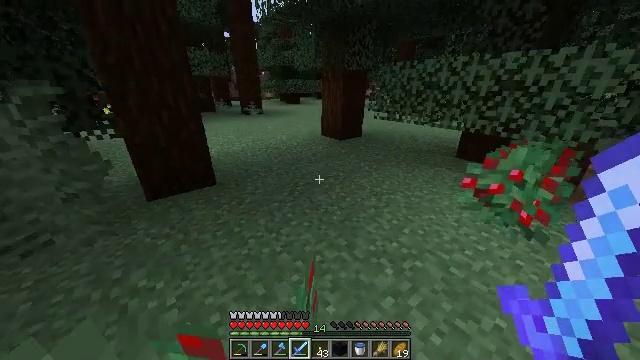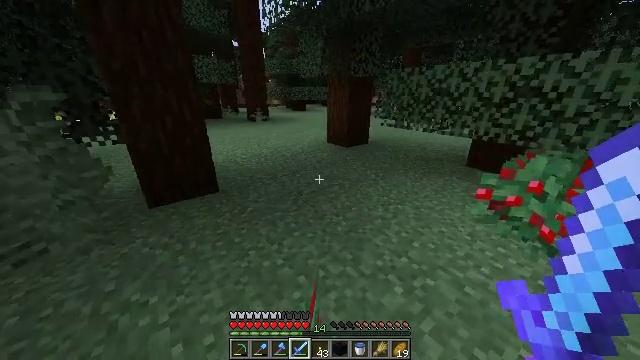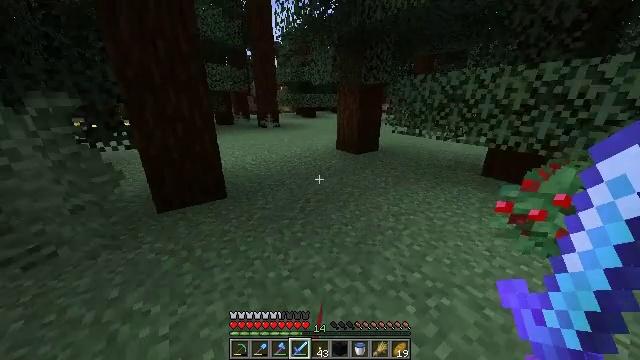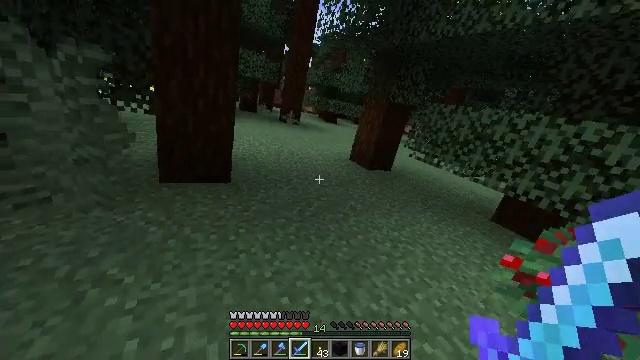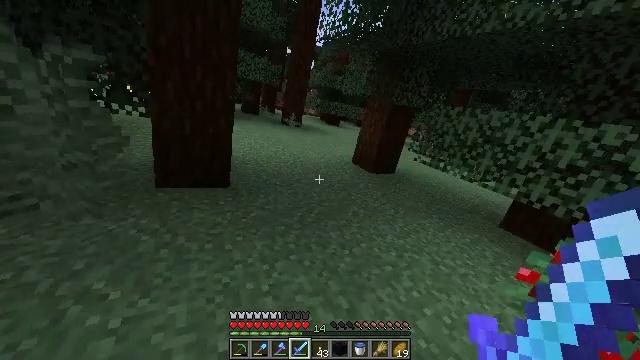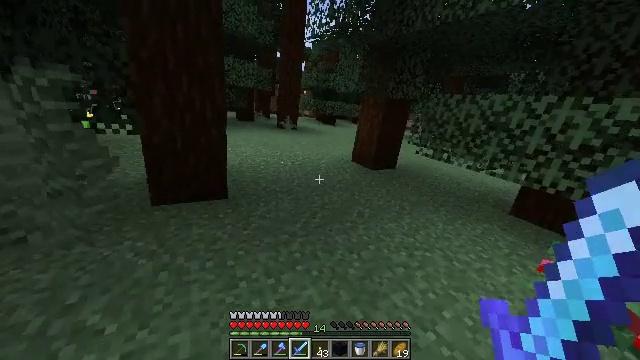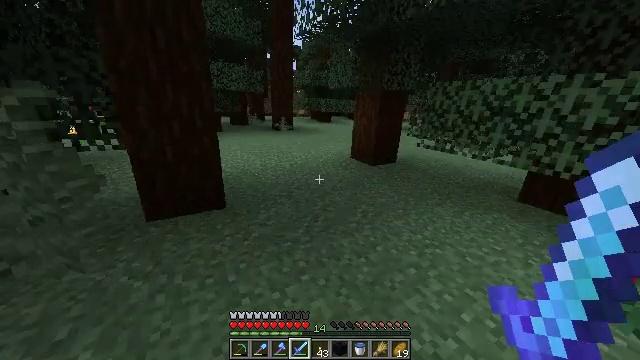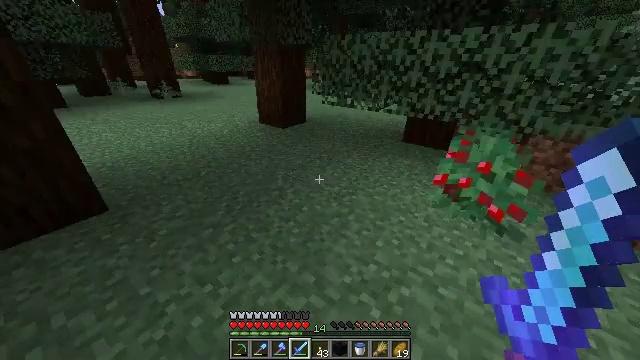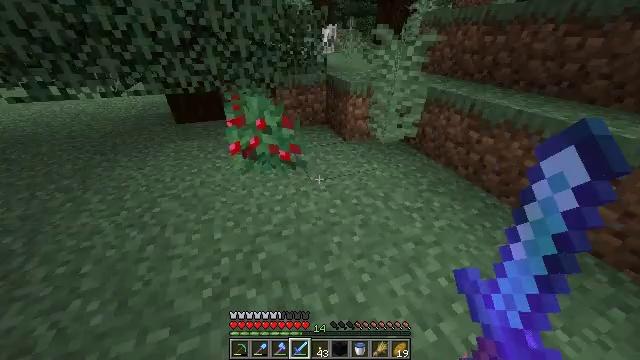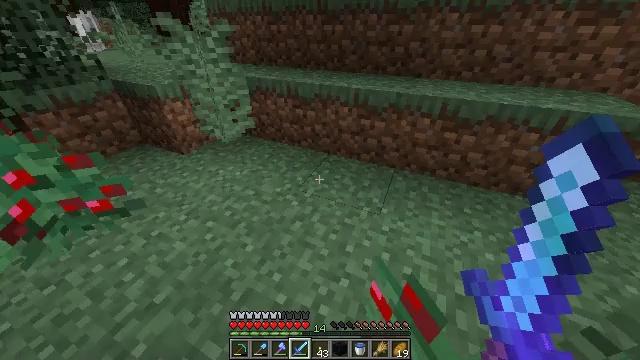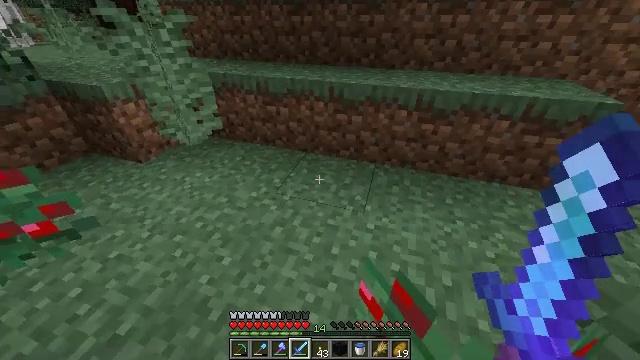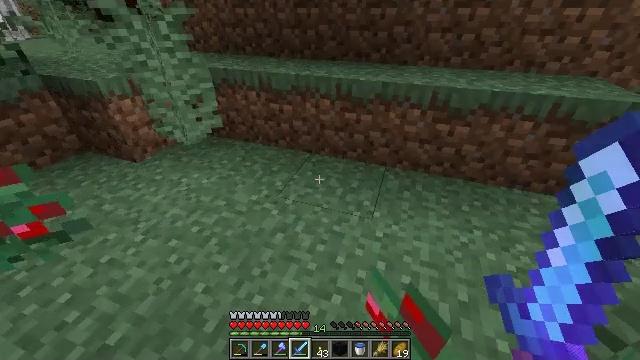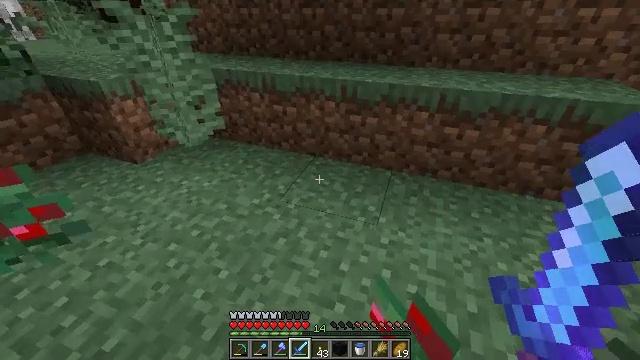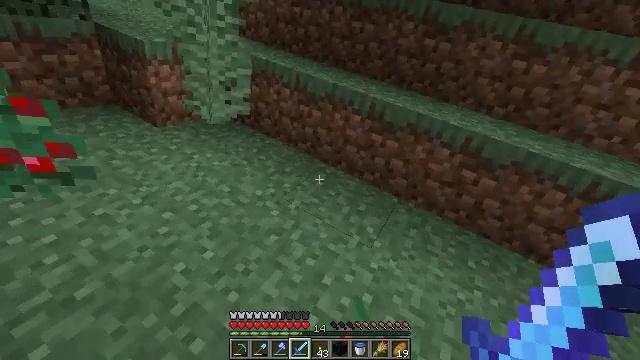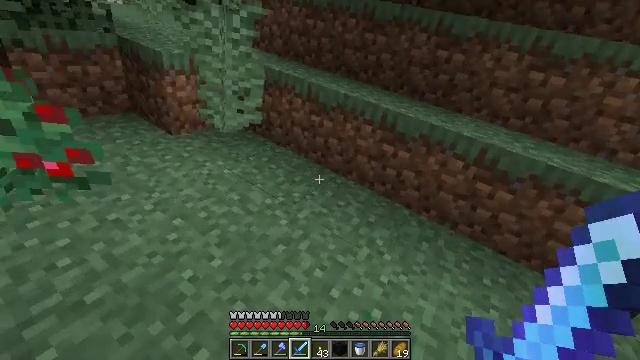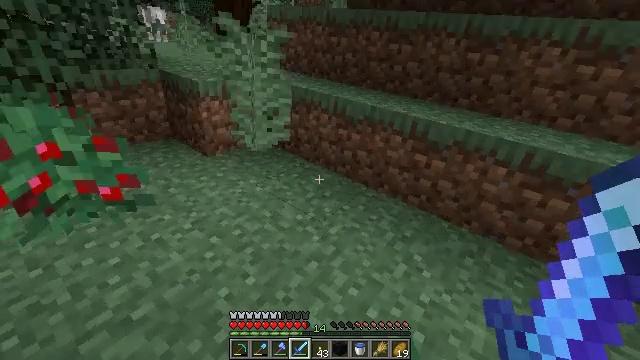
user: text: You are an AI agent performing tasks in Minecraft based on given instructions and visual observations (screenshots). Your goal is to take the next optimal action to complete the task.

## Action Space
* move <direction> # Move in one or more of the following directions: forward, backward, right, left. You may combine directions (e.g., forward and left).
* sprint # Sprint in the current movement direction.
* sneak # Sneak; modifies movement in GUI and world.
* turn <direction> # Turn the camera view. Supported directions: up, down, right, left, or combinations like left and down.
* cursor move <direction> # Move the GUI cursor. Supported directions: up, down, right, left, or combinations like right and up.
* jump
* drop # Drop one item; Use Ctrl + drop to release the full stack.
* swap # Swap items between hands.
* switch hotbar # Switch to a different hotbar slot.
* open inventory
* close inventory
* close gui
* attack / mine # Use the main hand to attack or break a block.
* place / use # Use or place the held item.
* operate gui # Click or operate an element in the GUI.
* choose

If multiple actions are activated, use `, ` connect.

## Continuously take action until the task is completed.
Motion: motion action
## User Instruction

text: Clear the sweet berry bush to collect the sweet berries.
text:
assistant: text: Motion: move forward, sprint, turn left and up
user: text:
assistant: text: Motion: move forward, sprint, turn left and up
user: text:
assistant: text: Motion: move forward, sprint, turn left and up
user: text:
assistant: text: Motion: move forward, sprint
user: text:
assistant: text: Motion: move forward, sprint
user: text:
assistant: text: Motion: move forward, sprint
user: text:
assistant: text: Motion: move forward, sprint, turn right and down
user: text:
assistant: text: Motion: move forward, sprint, turn right and down
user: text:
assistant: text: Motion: turn right and down
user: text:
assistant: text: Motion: turn right
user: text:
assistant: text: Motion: turn left
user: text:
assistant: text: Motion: turn left
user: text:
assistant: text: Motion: turn left and up
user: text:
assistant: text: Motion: turn left and up
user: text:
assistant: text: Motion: move forward, turn left and up
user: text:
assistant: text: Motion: move forward, turn left
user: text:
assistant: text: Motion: move forward, turn left
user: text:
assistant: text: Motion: turn left
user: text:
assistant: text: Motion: turn left
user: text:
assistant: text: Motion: no_op
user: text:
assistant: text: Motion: attack / mine
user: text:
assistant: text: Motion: move forward, attack / mine
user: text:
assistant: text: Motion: move forward, attack / mine
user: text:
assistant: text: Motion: move forward
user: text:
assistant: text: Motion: move forward
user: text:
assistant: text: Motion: move forward
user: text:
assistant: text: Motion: move forward
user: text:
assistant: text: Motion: move forward, turn down
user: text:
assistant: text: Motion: move forward, turn down
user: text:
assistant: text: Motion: turn down